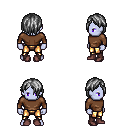
a pixel art fantasy rpg character, male body template, dark elf, purple skin, brown long-sleeve shirt, gold greaves, gray bangs hairstyle, maroon shoes, four views (front, back, left, right), 2x2 character sprite sheet, small pixel art, hard edges, no anti-aliasing